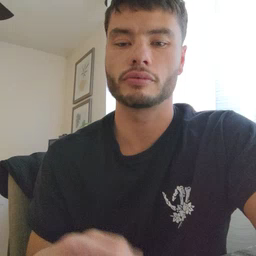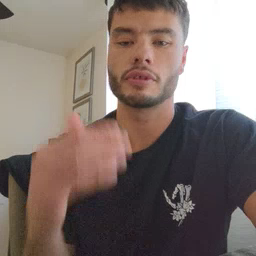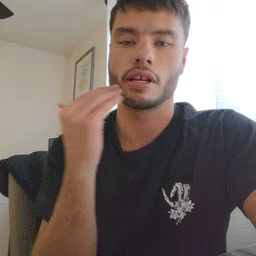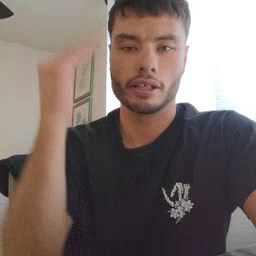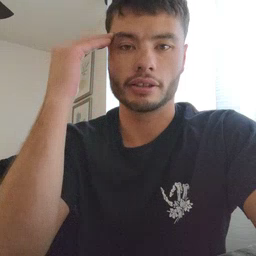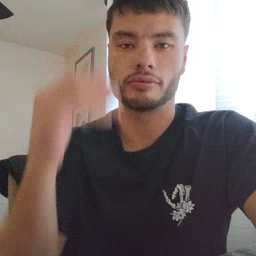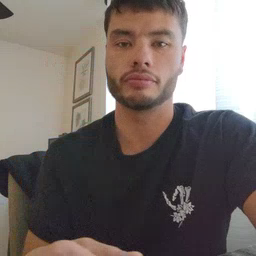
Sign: head